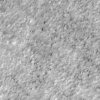
Label: not_dusty